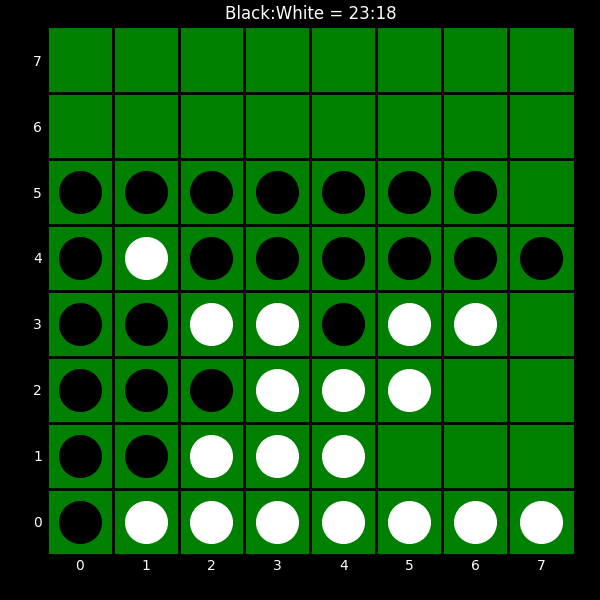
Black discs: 23
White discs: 18